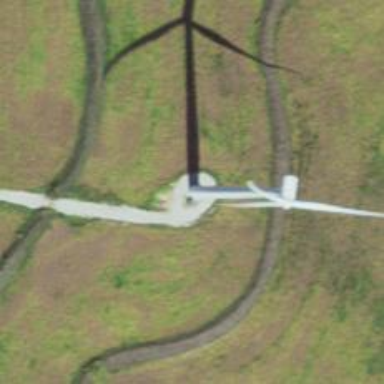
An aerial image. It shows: Wind generator using horizontal axis wind turbines.